Interaction volume radius: 5 \u00c5
Interaction volume height: 10 \u00c5
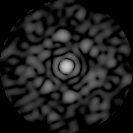
Disorder parameter: 0.8381